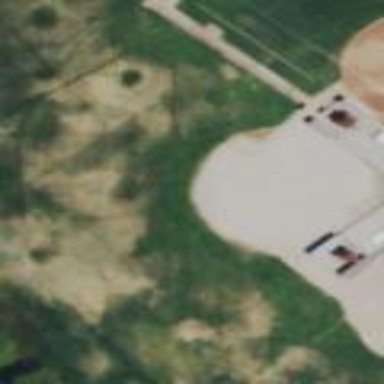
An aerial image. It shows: Baseball pitch for leisure and sports activities.